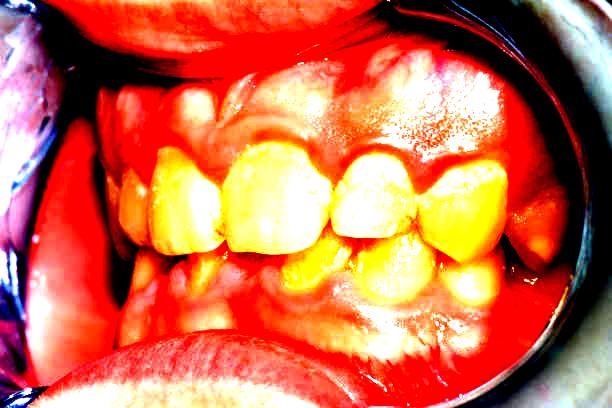
Condition: Calculus